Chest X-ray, PA view. Patient: 51 years old, sex M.
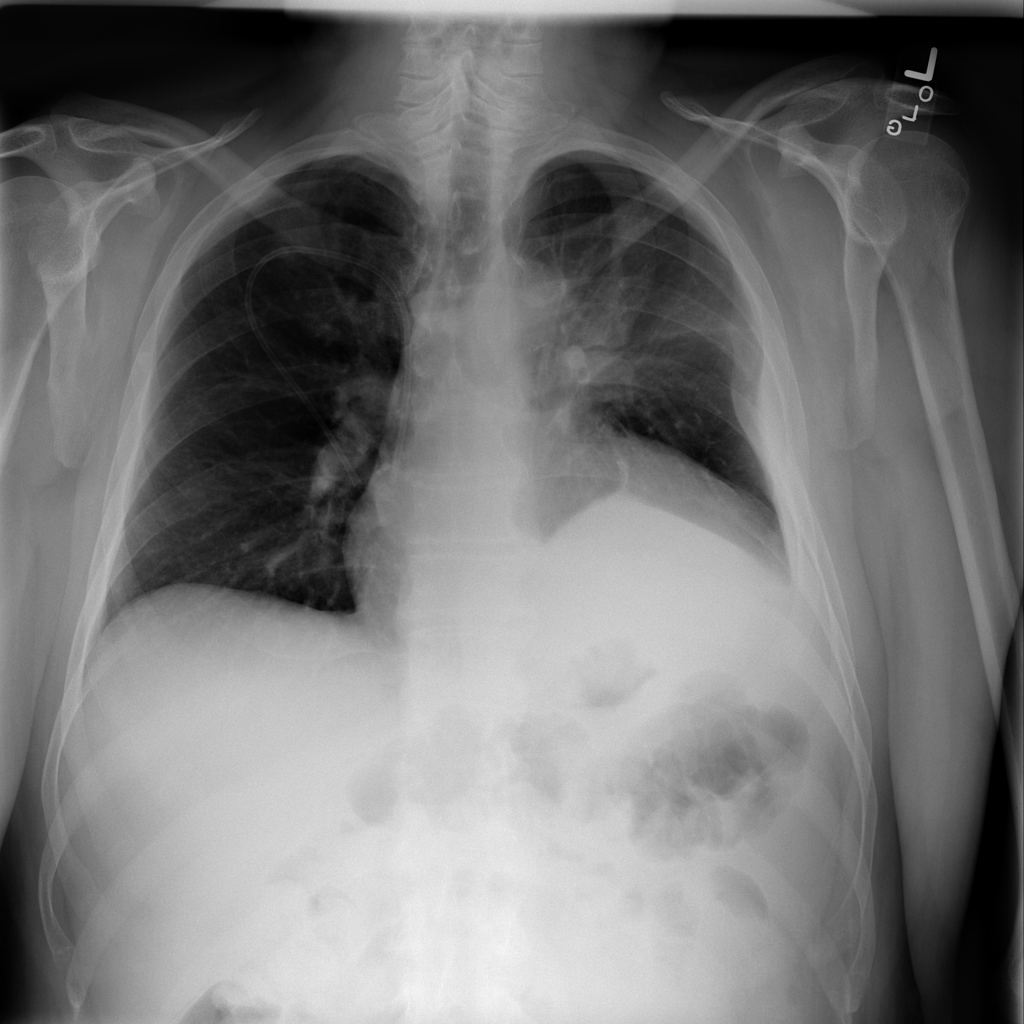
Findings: Atelectasis